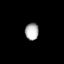
Tissue: lung
Cell type: Epithelial cells
Senescence score: 0.5892
Nuclear area (px): 226
Mean DAPI intensity: 175.903